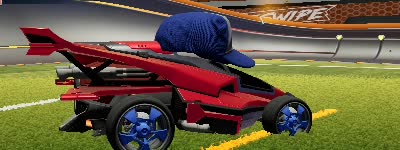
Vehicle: aftershock